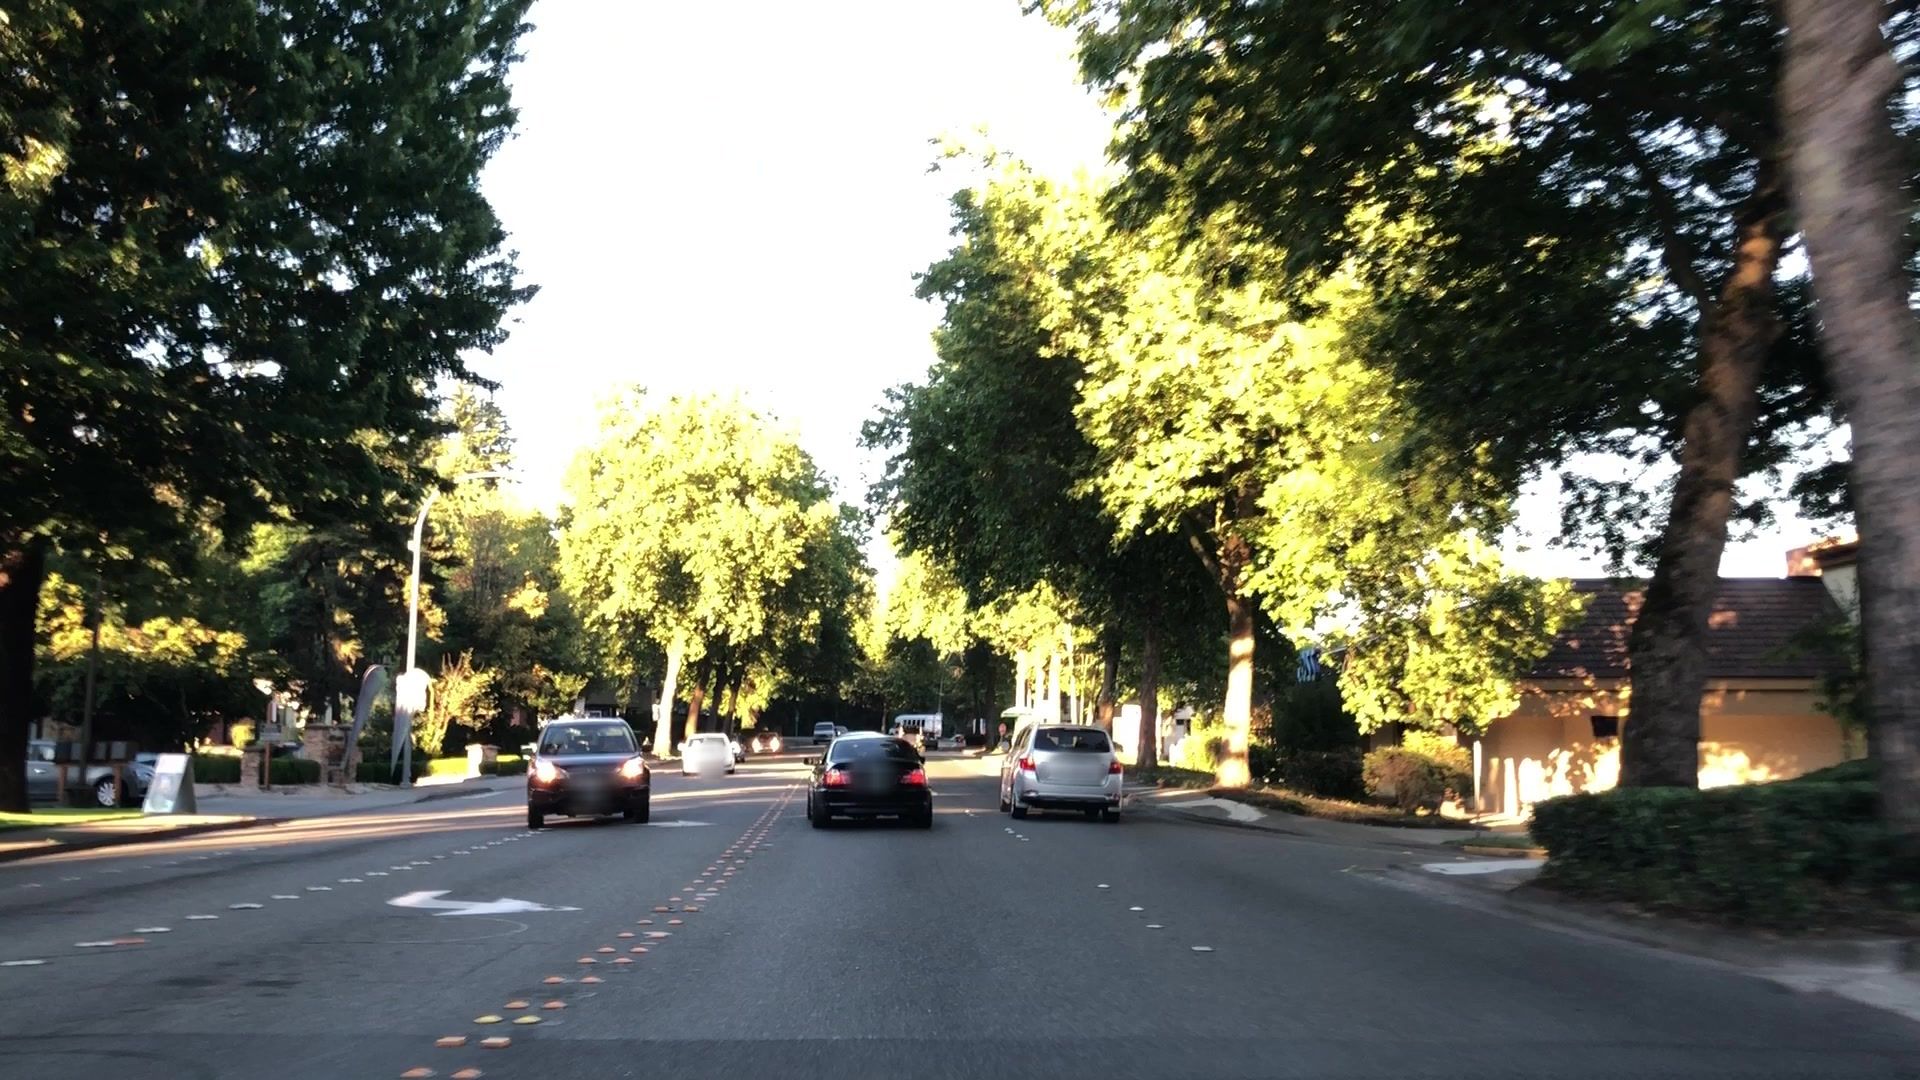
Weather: clear
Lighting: day
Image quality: slightly poor
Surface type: driving surface
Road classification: tertiary
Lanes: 5
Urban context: suburban or peri-urban
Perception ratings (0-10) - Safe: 8.13, Lively: 8.45, Beautiful: 9.65, Boring: 1.59, Depressing: 1.18, Wealthy: 6.58